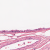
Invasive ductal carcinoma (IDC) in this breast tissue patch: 0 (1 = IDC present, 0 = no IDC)